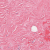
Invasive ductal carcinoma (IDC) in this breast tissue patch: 0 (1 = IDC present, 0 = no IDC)